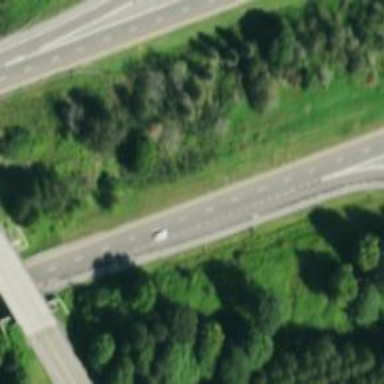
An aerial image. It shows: Motorway junction.